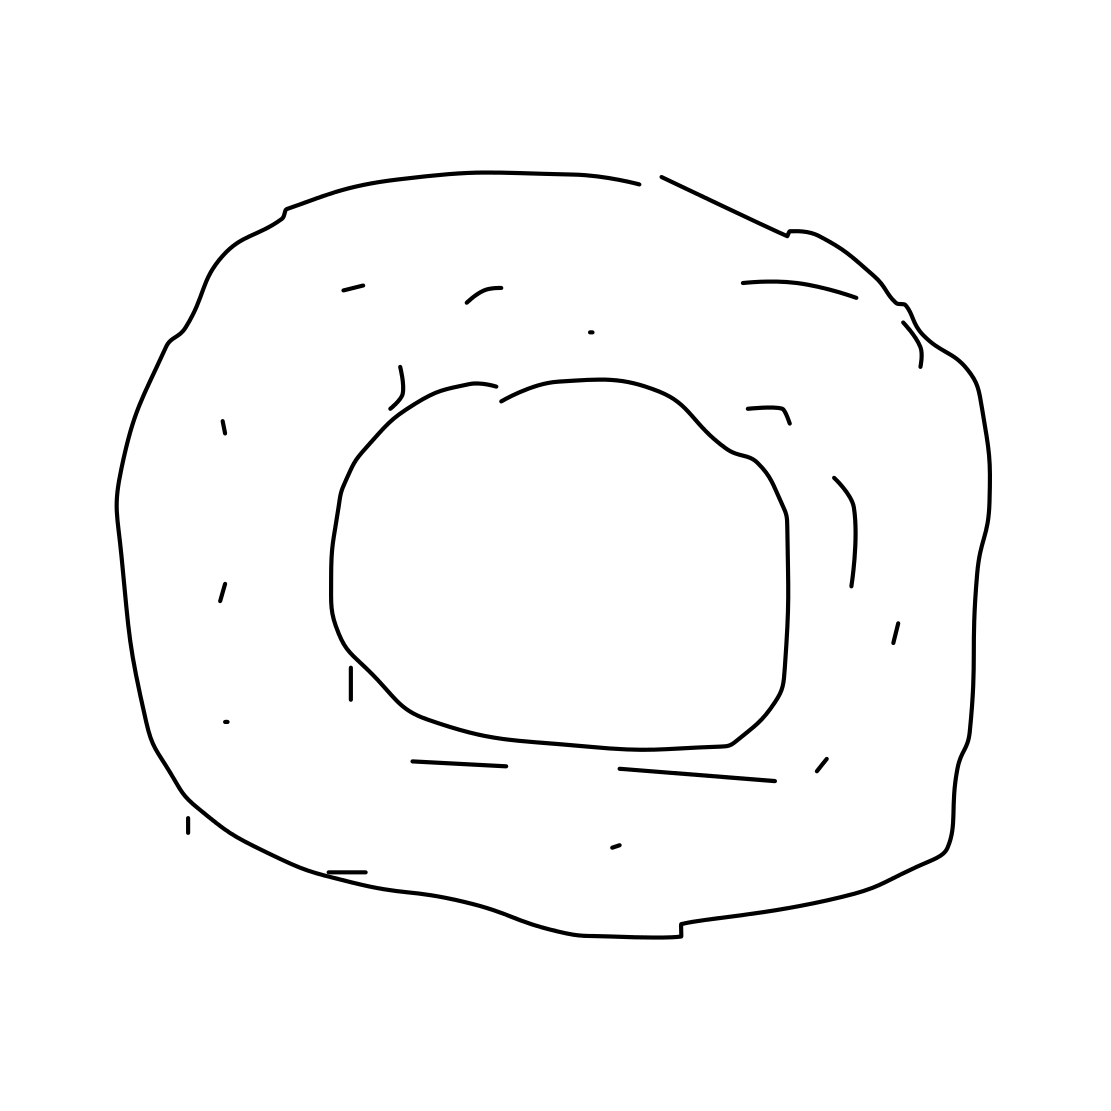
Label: donut